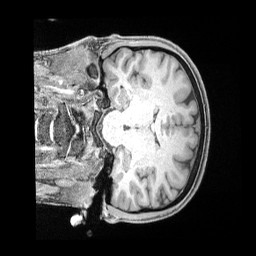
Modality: T1w
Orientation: coronal
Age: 34
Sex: male
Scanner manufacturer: siemens
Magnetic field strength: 3 T
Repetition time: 2 s
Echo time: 0.00211 s